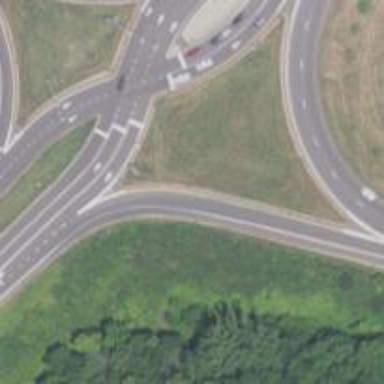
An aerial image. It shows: Motorway link with Diverging Diamond Interchange (DDI) junction.